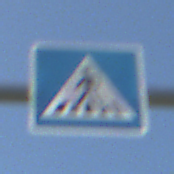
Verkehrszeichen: FussgaengerueberwegRechts
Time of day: Midday
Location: Outdoor (Nature)
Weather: Clear
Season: NotSpecified
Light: Natural